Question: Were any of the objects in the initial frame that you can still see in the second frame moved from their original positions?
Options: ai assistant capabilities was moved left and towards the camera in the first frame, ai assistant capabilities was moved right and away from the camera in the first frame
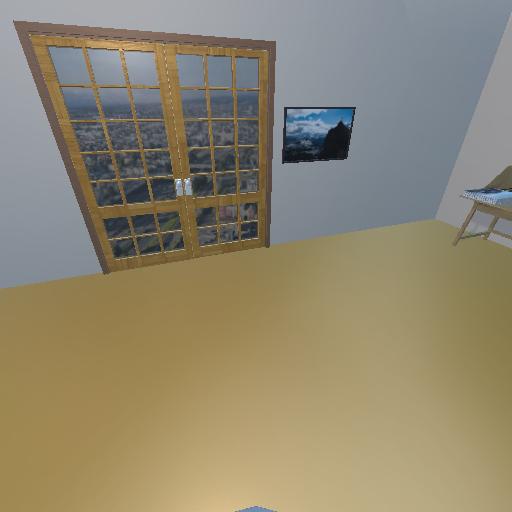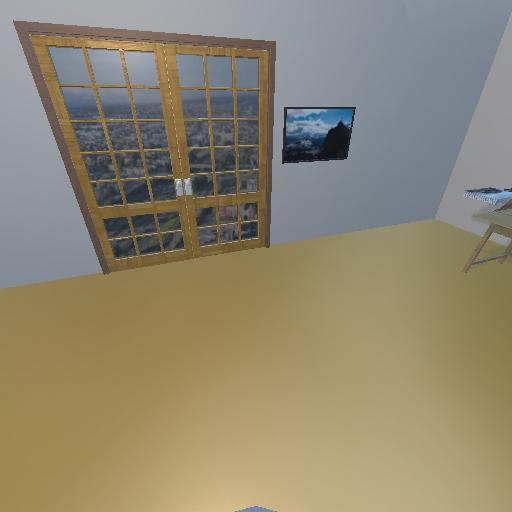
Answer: ai assistant capabilities was moved left and towards the camera in the first frame